Question: Count the number of objects in the diagram.
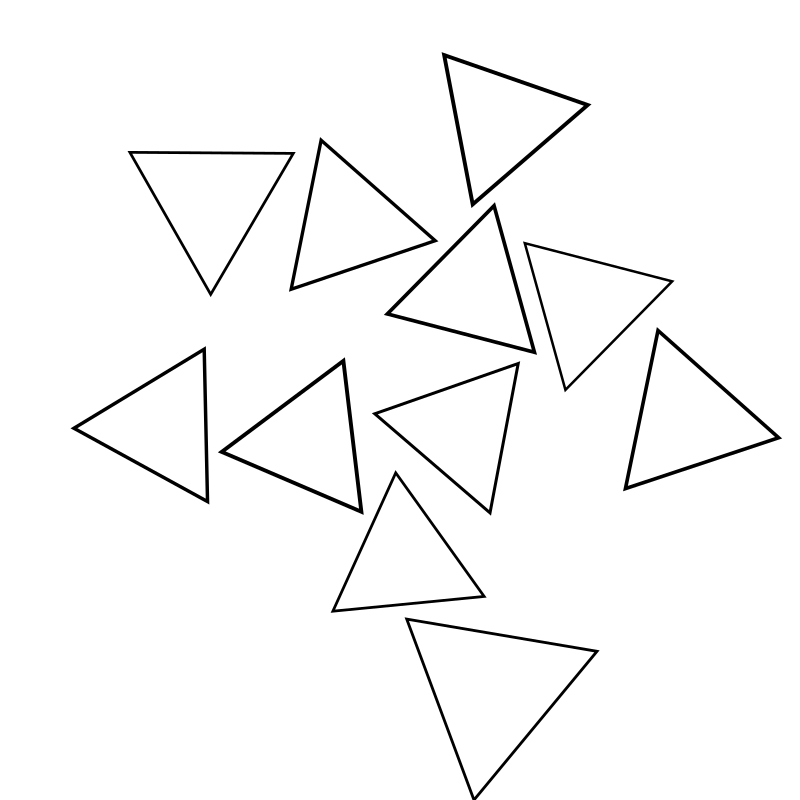
Answer: 11